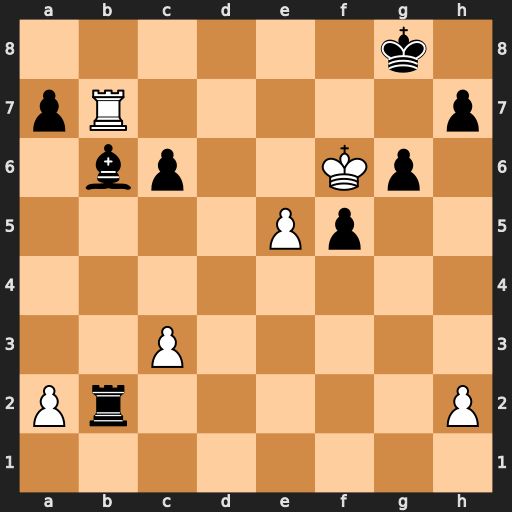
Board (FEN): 6k1/pR5p/1bp2Kp1/4Pp2/8/2P5/Pr5P/8
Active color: w
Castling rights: -
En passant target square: -
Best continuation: Rb8+ Bd8+ Rxd8#